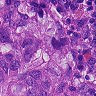
Metastatic tissue present: yes